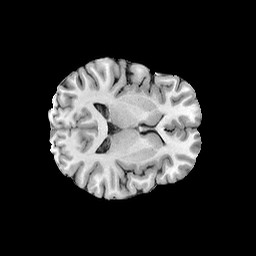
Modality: T1w
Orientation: axial